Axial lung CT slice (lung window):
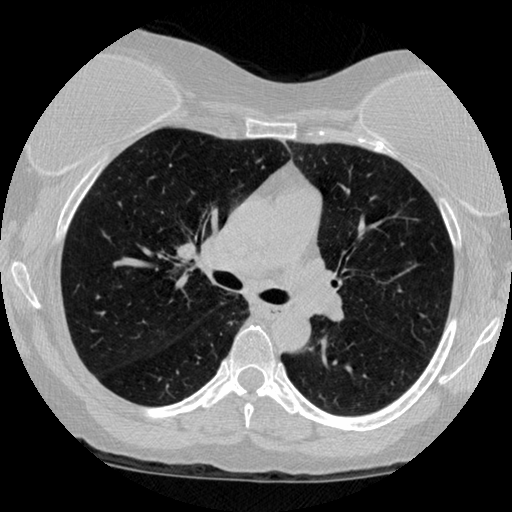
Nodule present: no